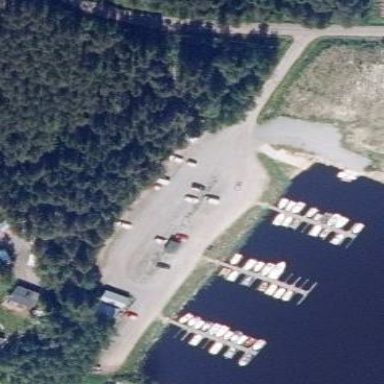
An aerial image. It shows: Marina on leisure land.